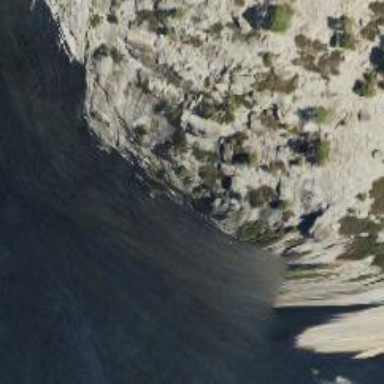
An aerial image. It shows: Natural cliff.